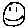
Label: smiley face